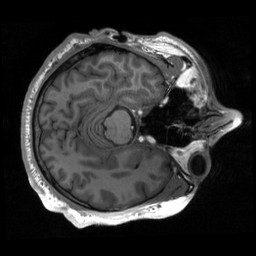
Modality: T1w
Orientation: axial
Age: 30
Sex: female
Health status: healthy
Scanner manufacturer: siemens
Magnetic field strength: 3 T
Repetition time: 2.53 s
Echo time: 0.00219 s